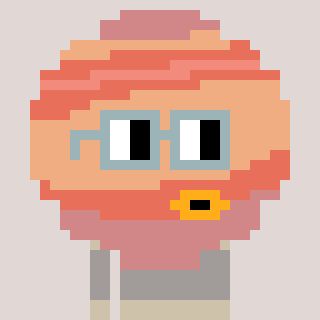
a pixel art character with square dark gray glasses, a jupiter-shaped head and a bege-colored body on a warm background